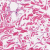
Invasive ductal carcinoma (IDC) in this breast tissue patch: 0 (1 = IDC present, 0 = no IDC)